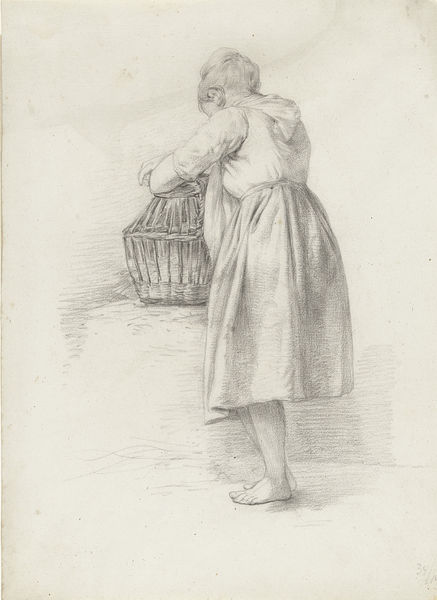
Titel: Staande jonge vrouw, met de armen rustend op een mand
Künstler: Abraham Johannes Ruytenschildt
Standort: Amsterdam
Institution: Rijksmuseum
Schlagwörter: mädchen, frau, kleid, profil, rücken, zeichnung, arm, haare, kind, traurig, beine, füße, papier, markt, korb, barfuß, dos, femme, robe, kaputze, fatigue, fille, repos, esquisse, dessin, jeune, panier, crayon, mine, dame, chignon, nus, pieds, nu, boîte, plomb, lady, brouillon, peids, peid, pause, préparer, nu pieds, mino, esquissse